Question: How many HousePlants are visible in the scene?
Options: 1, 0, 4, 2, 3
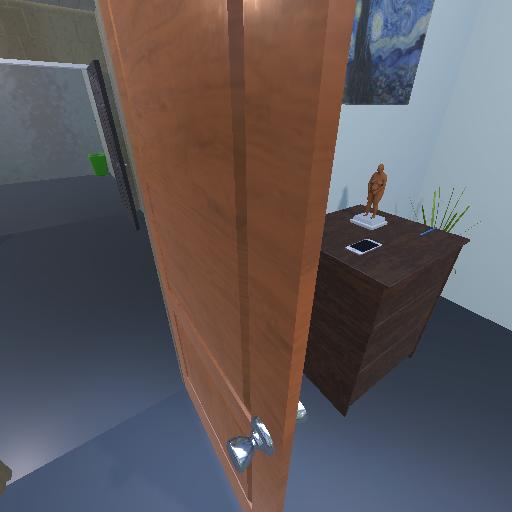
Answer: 1